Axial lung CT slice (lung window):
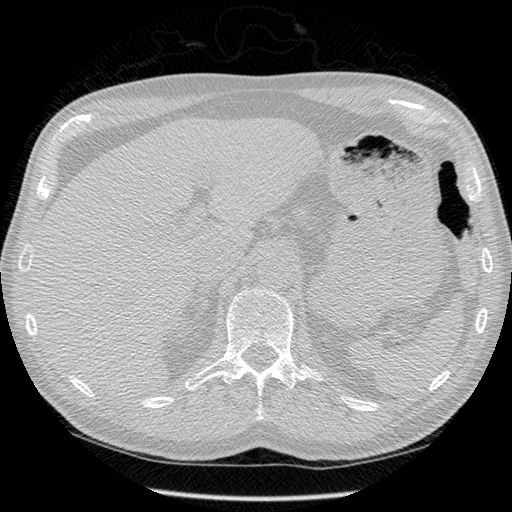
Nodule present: no